Field crop: maize
Growth stage: 1
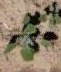
Species: chenopodium